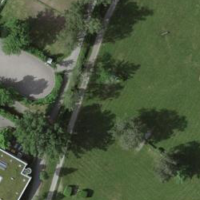
EUNIS habitat code: 53
Species observed at this site:
Ciconia ciconia
Corvus frugilegus
Pica pica
Columba palumbus